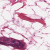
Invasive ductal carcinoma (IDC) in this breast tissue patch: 0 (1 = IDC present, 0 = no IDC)